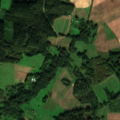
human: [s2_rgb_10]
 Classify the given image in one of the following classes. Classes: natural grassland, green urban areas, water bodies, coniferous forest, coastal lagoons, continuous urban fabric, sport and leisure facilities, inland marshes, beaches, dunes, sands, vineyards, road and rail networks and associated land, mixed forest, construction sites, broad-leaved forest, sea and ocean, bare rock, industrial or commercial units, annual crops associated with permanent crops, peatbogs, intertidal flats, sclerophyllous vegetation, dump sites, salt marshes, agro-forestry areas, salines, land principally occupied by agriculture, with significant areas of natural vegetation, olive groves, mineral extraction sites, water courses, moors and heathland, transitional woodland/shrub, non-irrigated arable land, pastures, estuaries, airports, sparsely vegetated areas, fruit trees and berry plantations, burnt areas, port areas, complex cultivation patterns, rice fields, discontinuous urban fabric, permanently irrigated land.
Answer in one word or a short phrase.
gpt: non-irrigated arable land, land principally occupied by agriculture, with significant areas of natural vegetation, mixed forest, transitional woodland/shrub